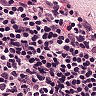
Metastatic tissue present: no